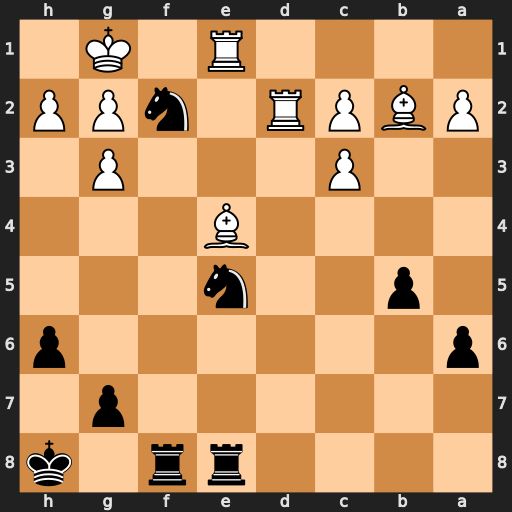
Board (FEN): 4rr1k/6p1/p6p/1p2n3/4B3/2P3P1/PBPR1nPP/4R1K1
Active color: b
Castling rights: -
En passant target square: -
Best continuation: Nxe4 Rxe4 Nc4 Rf2 Nxb2 Rxf8+ Rxf8